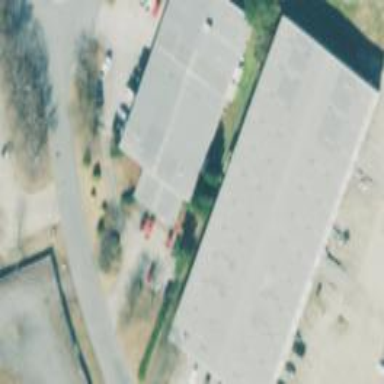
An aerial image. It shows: Warehouse.